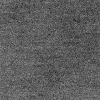
Atmospheric dust classification: dusty